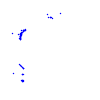
Particle: proton